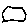
Label: hexagon